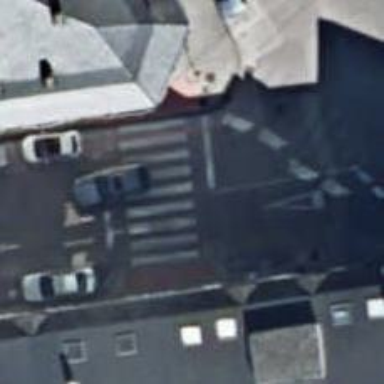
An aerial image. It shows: Uncontrolled road crossing.